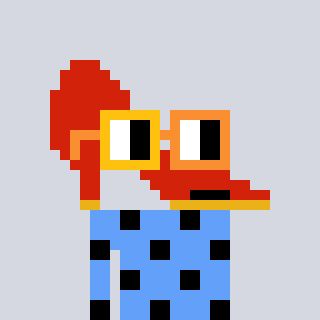
a pixel art character with square yellow and orange glasses, a highheel-shaped head and a blue-colored body on a cool background